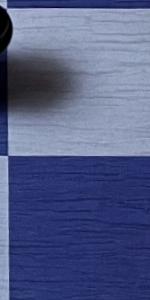
Label: Empty